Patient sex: M
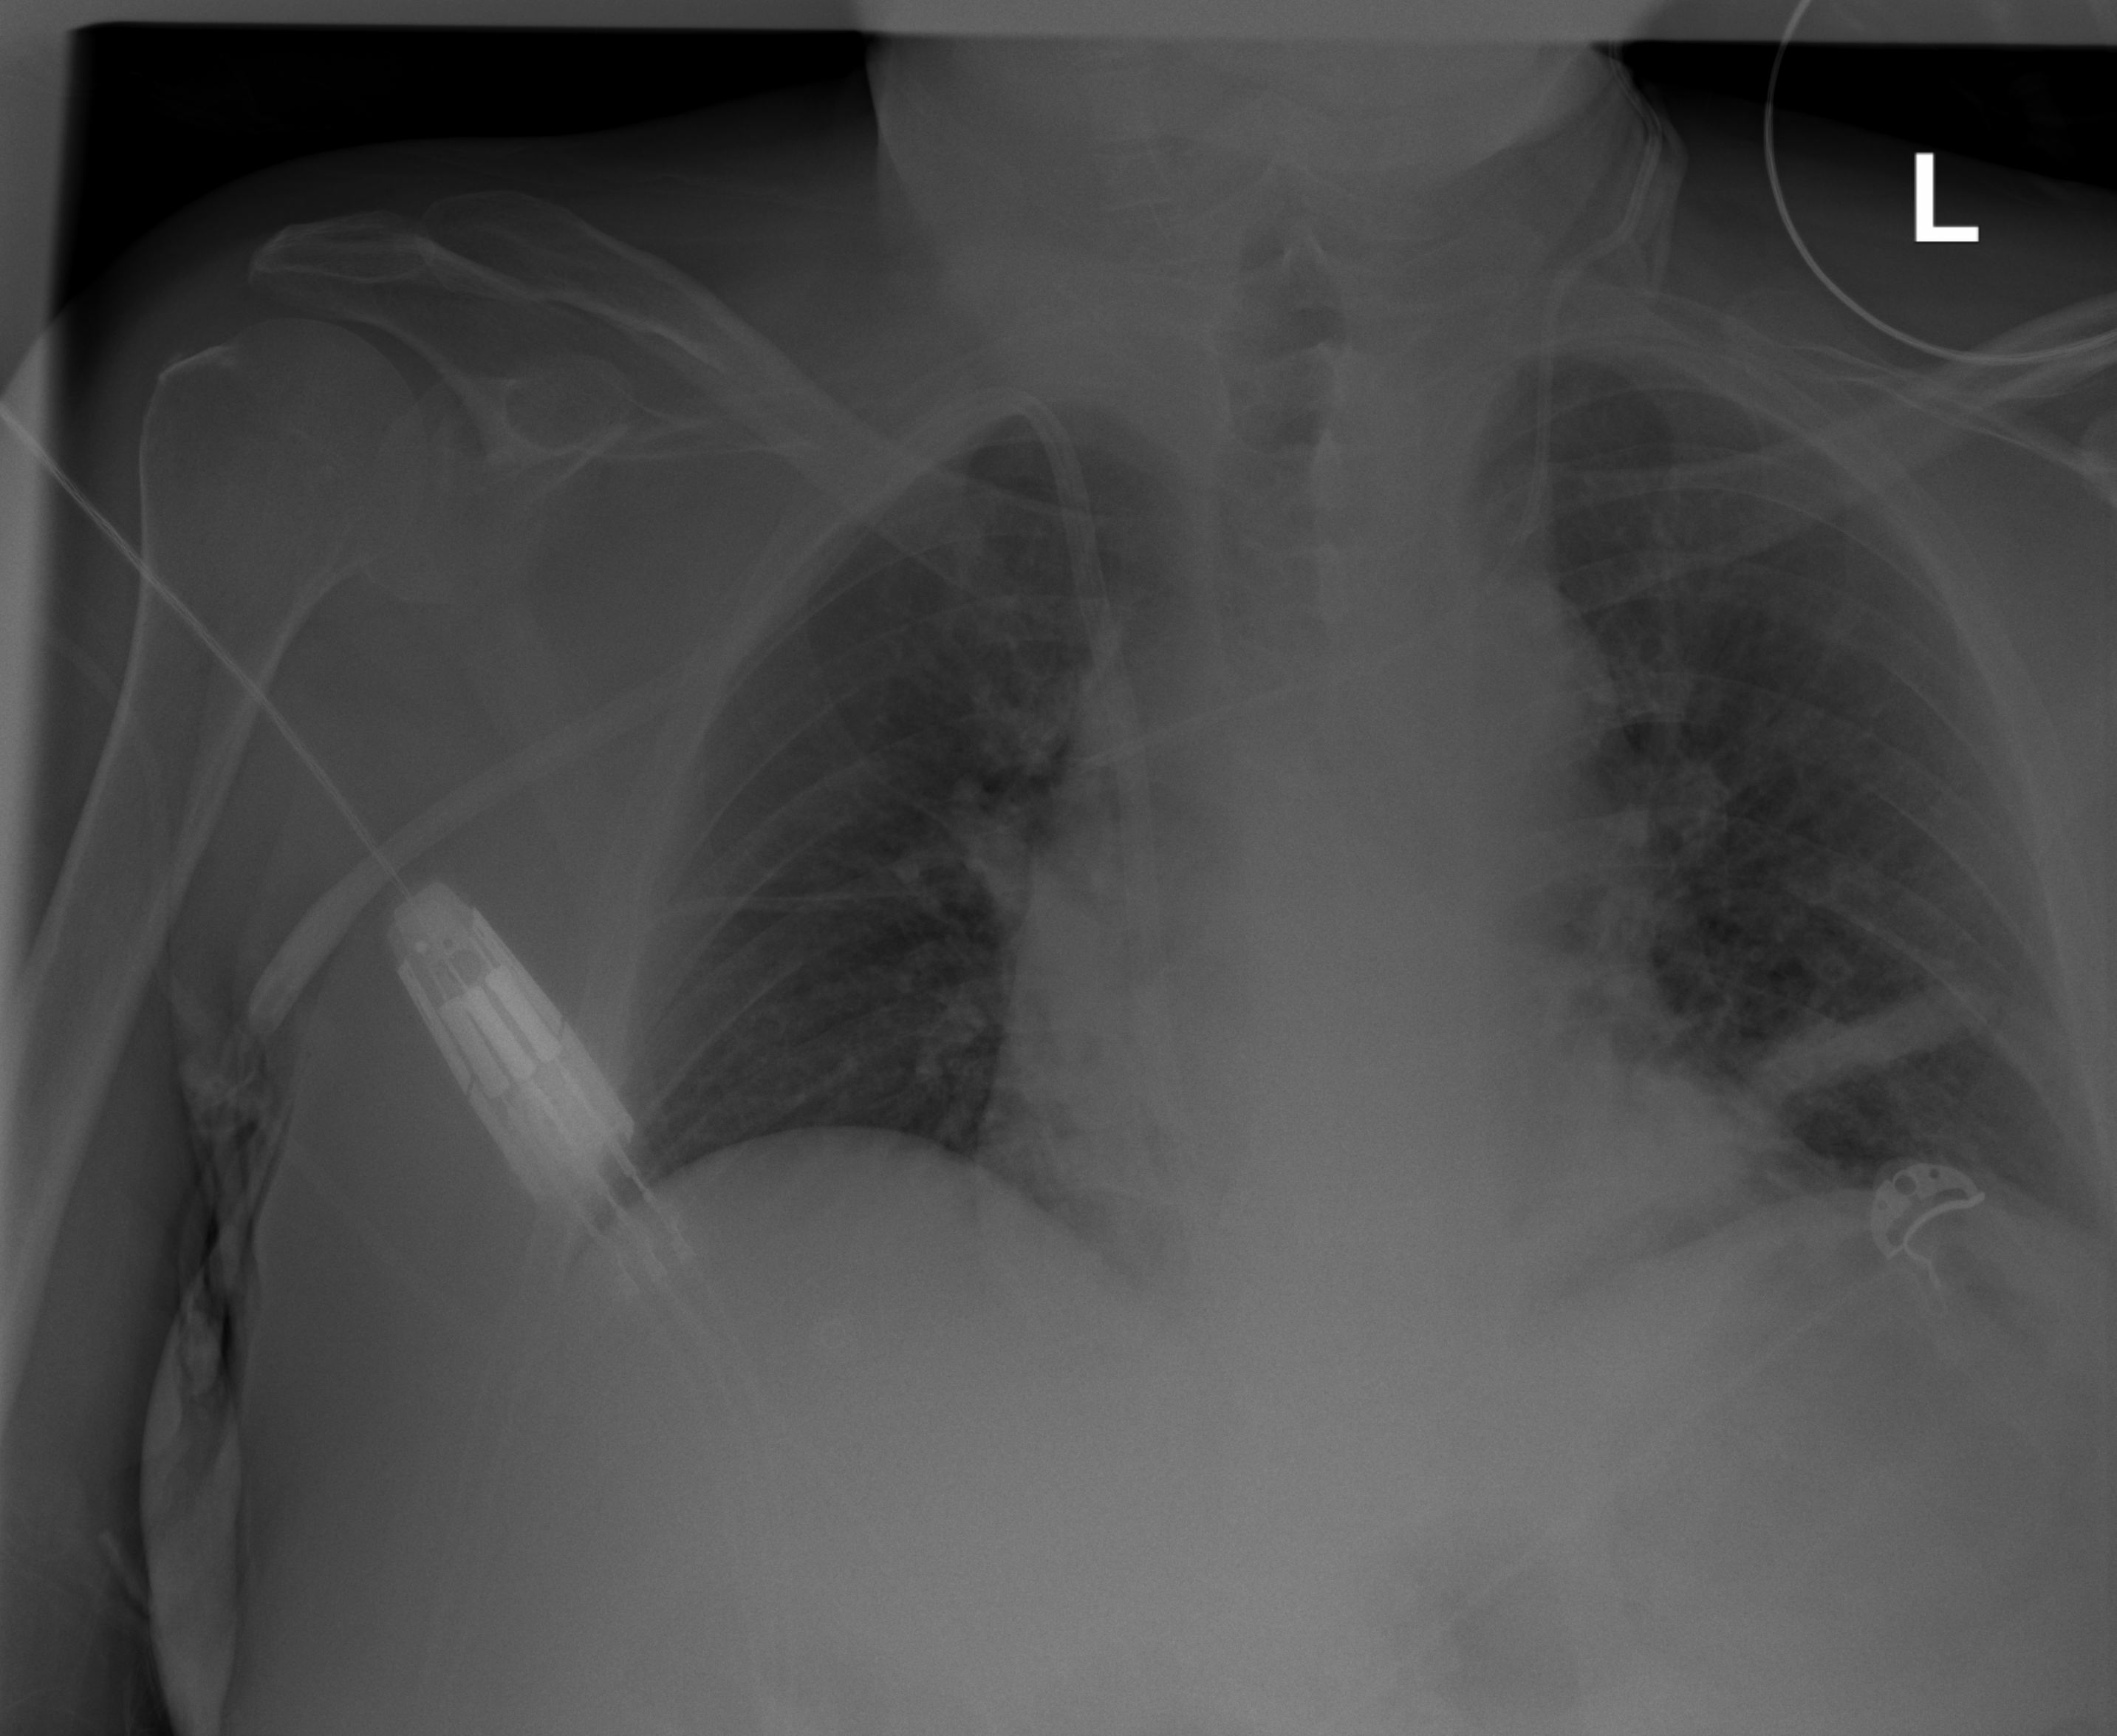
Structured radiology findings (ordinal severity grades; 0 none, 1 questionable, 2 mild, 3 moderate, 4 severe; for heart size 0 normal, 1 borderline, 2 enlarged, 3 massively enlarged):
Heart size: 1
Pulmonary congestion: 0
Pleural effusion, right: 0
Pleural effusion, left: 0
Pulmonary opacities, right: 0
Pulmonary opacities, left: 2
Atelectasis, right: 0
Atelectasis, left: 2